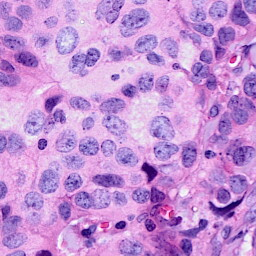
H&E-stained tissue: Breast